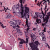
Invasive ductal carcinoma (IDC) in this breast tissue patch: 1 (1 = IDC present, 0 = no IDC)